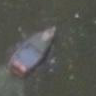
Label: civil